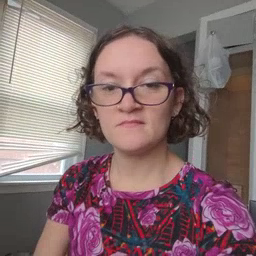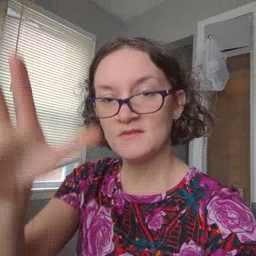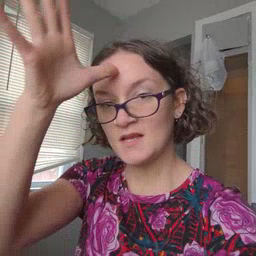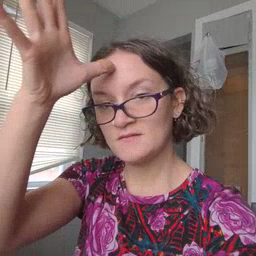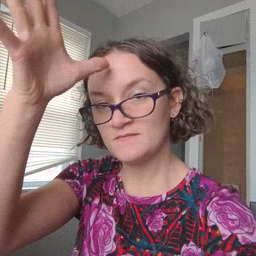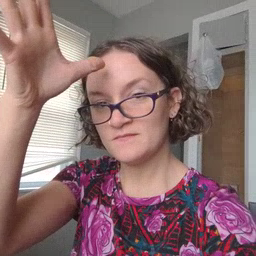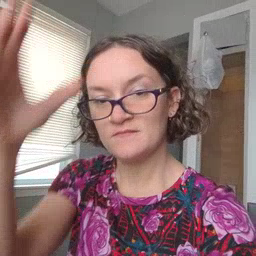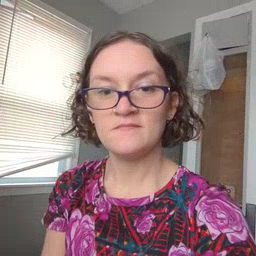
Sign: dad